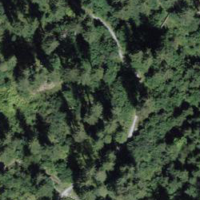
EUNIS habitat code: 43
Species observed at this site:
Angelica sylvestris
Lasiommata maera
Sorbus aucuparia